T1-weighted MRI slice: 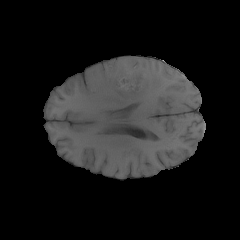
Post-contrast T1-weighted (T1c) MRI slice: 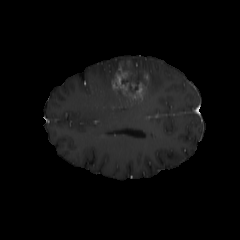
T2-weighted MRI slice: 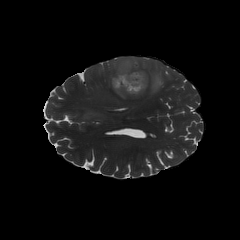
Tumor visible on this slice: yes